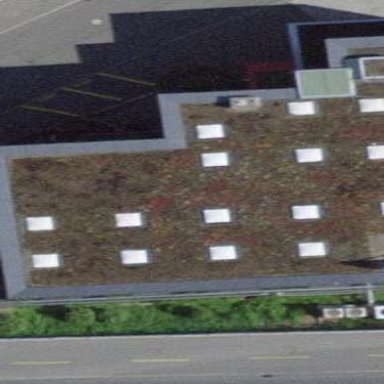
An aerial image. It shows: Office building.